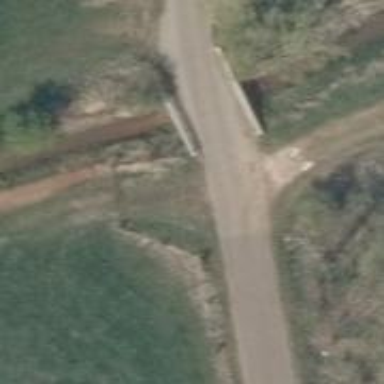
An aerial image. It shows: Bridge with unclassified asphalt road for tourist buses.